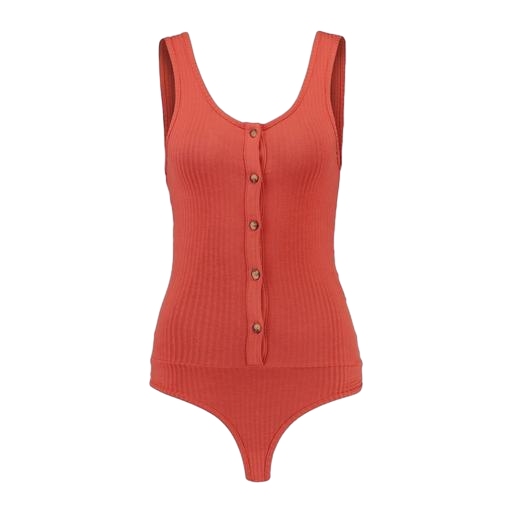
sleeveless and dark peach color, nly great sleeveless waistcoat, pink rib tank, white background